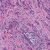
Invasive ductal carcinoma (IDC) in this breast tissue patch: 1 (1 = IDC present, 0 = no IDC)